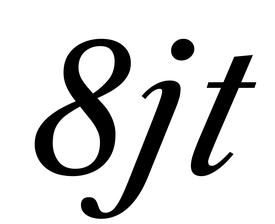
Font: LibreCaslonText-Italic_Italic